Question: I am just looking for an extra pair of eyes (well, expert review) on how my code signing should look in Xcode before I send a build to be reviewed for release. I am attaching an image below. Does it look correct?

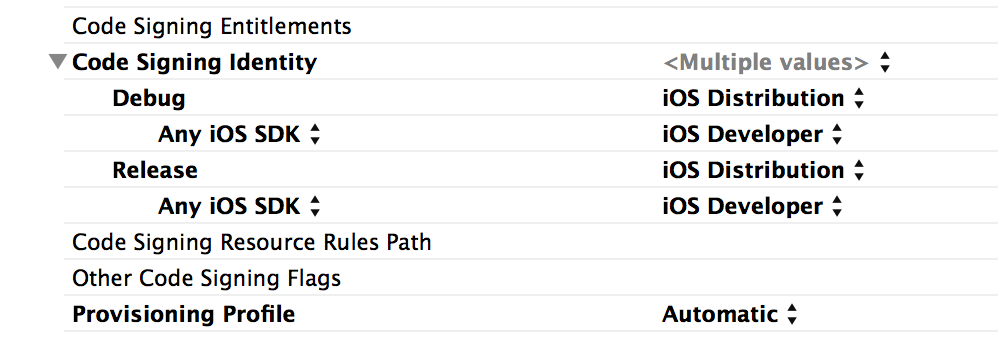
Answer: No. Both Debug entries should use "iOS Developer" and both Release entries should use "iOS Distribution".